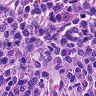
Metastatic tissue present: no